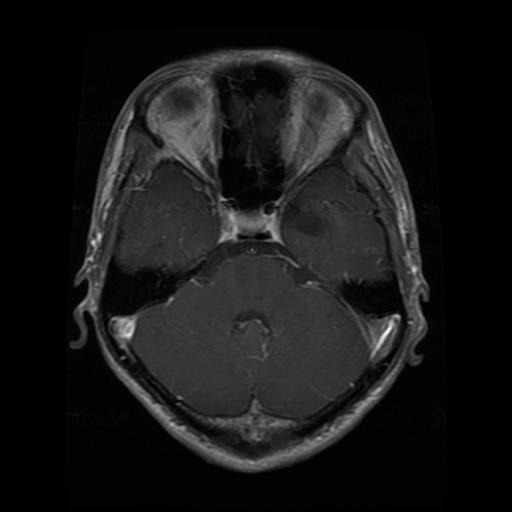
Label: glioma